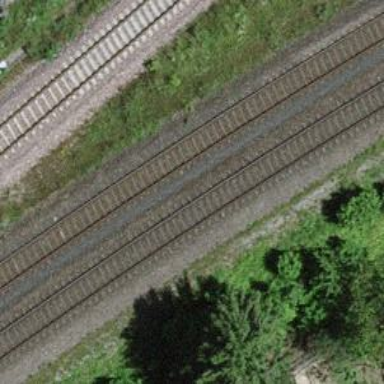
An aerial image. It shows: Railway line running on embankment.